Question: I am starting to use the matplotlib library to generate simple graphs. In one of my tests something happens to me that does not allow me to obtain the graph that I expect. Coming to the point, I have two value arrays (circle and g) and I would like to join each of their values. The problem comes when I input the x-axis values. I would like only the values of my array g to be on the x axis, but the following happens:

In my code I have the following:
'''
import matplotlib.pyplot as plt
import numpy as np
fig, ax = plt.subplots()
circle = [0.002,0.013,0.035]
g = [5,25,50]
ax.scatter(g[0], circle[0], color = 'g', marker = "o")
x = np.array([0,1,2,3])
my_xticks = [0,5,25,50]
plt.xticks(x, my_xticks)
plt.show()
'''
Could someone help me fix this?
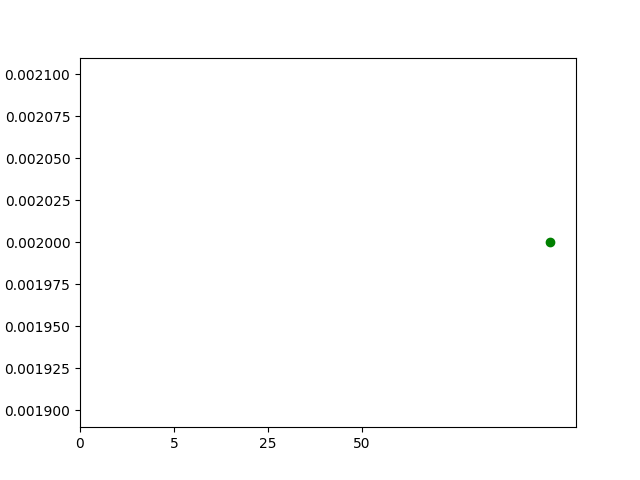
Answer: The problem was that when calling 'plt.xticks()', you passed '[0, 1, 2, 3]' as the x-tick values, and you passed the tick values you really wanted as the tick . Instead, pass the tick values you want as the first argument, and omit the second argument. The tick labels will be strings of the tick values by default.
'''
import matplotlib.pyplot as plt
circle = [0.002, 0.013, 0.035]
g = [5, 25, 50]
my_xticks = [0] + g
fig, ax = plt.subplots()
ax.scatter(g, circle, color='g', marker='o')
plt.xticks(my_xticks)
plt.show()
'''
<URL>